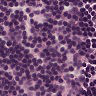
Metastatic tissue present: no